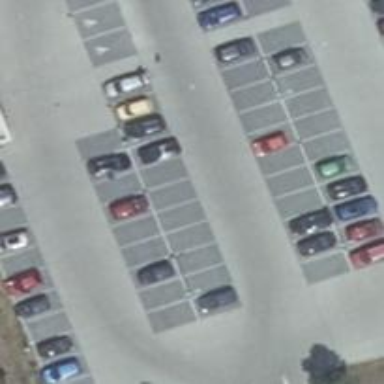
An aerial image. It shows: Parking space with paving stones surface for parking.